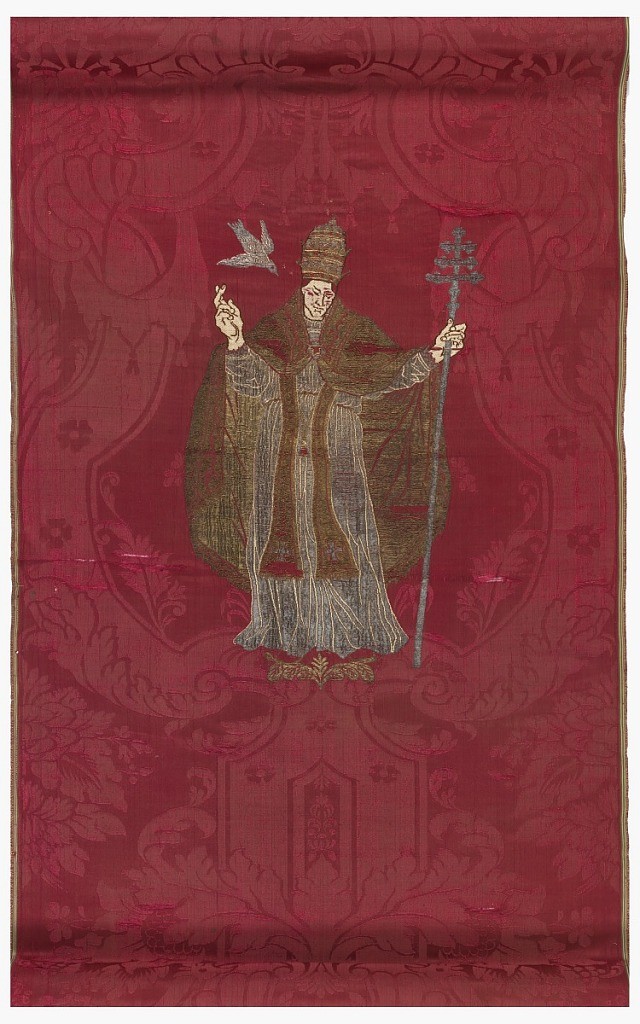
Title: Textile
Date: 17th century
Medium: silk, metallic threads Technique: compound satin damask with supplementary weft
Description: Long vertical length of red damask has symmetrical broad scrolling bands with acanthus foliage curling about them. Palmette between bands is at top. In center is a single large figure of Pope Gregory the Great (ca. 540-604), wearing the papal tiara, his right hand raised in benediction, and holding a crozier of a double cross in his left hand. A dove, an attribute of Gregory, hovers close to his right ear. The figure of the Pope is brocaded in white silk, and silver and gold metallic threads. Beneath the Pope is a large-scale floral design.